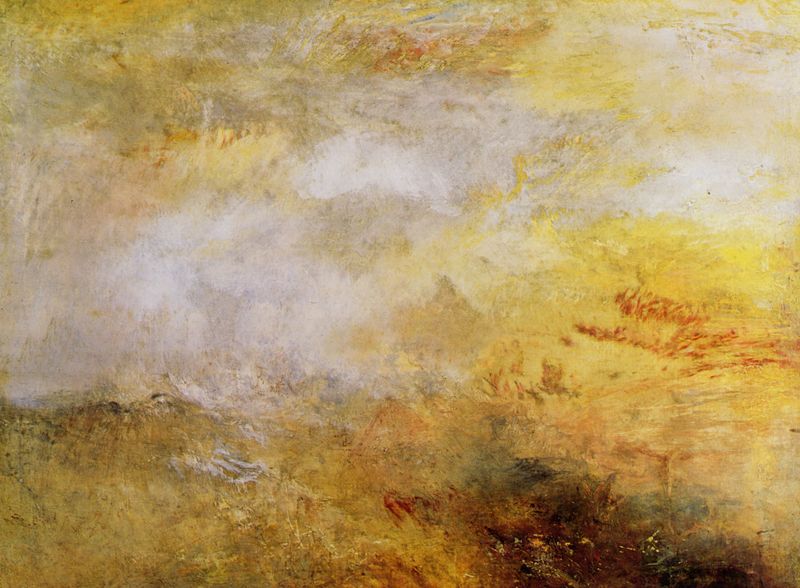
Titel: Stürmisches Meer mit Delphinen
Künstler: William Turner
Standort: London
Institution: Tate Gallery
Schlagwörter: berg, blau, dunkel, feuer, gemälde, himmel, meer, schatten, wasser, weiß, wolken, fluss, gelb, grün, impressionismus, komposition, landschaft, ocker, sand, see, stadt, teich, ufer, braun, bunt, grau, hell, licht, orange, schwarz, skizze, gras, rot, wiese, beige, malerei, masse, muster, bild, öl, bach, ebene, erde, felder, gräser, horizont, hügel, natur, schilf, wind, gewässer, pastos, rauch, sonne, boden, land, england, wald, wasserfall, boot, schnell, farbig, gischt, ort, weizen, abstrakt, farben, wüste, dunst, farbe, formen, nebel, oliv, nebelig, romantik, ölgemälde, dampf, luft, sturm, turner, unwetter, wetter, duktus, monet, streifen, stimmung, langweilig, gedanken, striche, leuchten, blenden, helligkeit, heide, linie, form, strich, staub, sumpf, kreativ, gedanke, zacken, diffus, verwischt, moor, expressiv, tonig, diagonale, flimmer, schwaden, schaten, golden, tosen, augenblick, matsch, liniens, morgens, wassser, unschärfe, rost, william, ineinander, william turner, wirrwarr, patos, w.t., lame, wins, blendend, farbton, strahlung, weiß wolke nebel rot, orange#, konstrikt